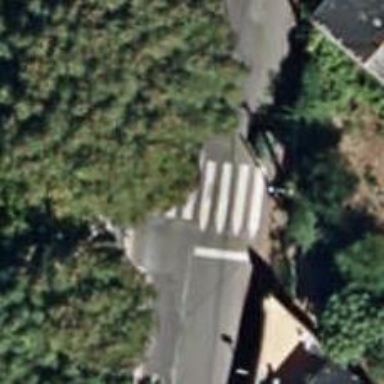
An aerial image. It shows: Uncontrolled crossing on the road with bump for traffic calming.